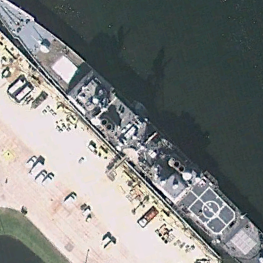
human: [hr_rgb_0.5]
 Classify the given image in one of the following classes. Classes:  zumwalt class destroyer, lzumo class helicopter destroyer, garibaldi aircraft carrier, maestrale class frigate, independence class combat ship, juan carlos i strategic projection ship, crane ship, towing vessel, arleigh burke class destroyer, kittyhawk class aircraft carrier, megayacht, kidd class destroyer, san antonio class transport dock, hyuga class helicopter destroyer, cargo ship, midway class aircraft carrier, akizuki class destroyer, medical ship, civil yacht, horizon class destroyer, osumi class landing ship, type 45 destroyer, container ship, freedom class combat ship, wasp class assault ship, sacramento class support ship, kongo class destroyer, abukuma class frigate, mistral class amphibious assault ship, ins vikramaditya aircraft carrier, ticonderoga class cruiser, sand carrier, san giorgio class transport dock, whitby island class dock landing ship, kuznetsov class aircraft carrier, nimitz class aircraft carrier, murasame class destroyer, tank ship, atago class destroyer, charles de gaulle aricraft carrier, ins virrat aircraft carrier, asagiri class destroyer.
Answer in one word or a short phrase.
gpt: Ticonderoga class cruiser